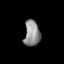
Tissue: lung
Cell type: Epithelial cells
Senescence score: 0.2368
Nuclear area (px): 398
Mean DAPI intensity: 142.286